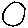
Label: circle